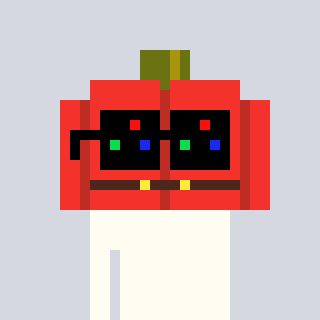
a pixel art character with square black sunglasses, a pumpkin-shaped head and a grayscale-colored body on a cool background